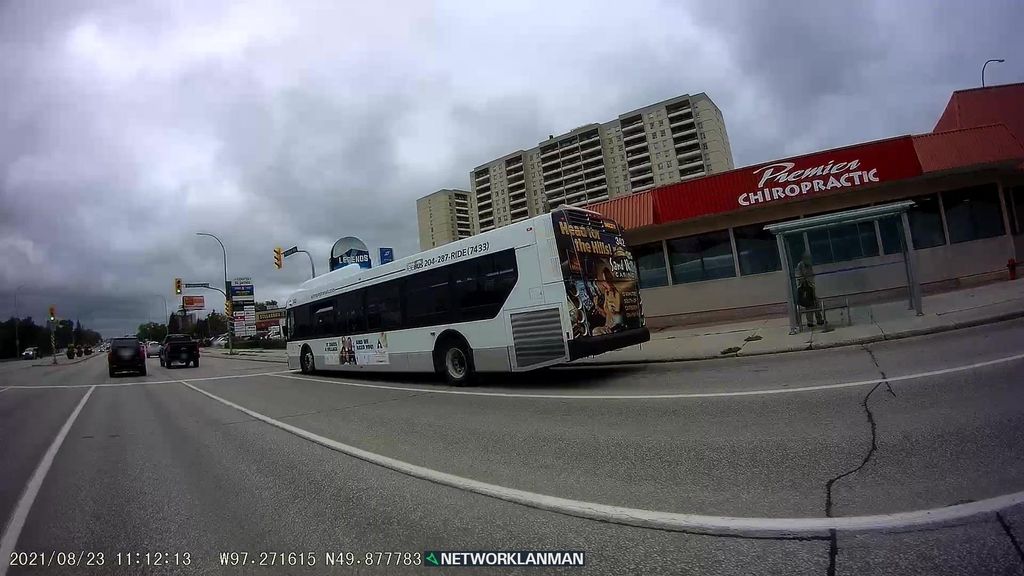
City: winnipeg